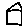
Label: house